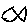
Label: fish